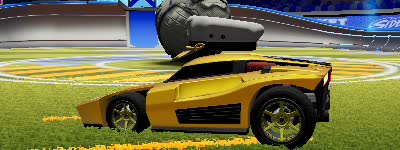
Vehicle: breakout